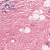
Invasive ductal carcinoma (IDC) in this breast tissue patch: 0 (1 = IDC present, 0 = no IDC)